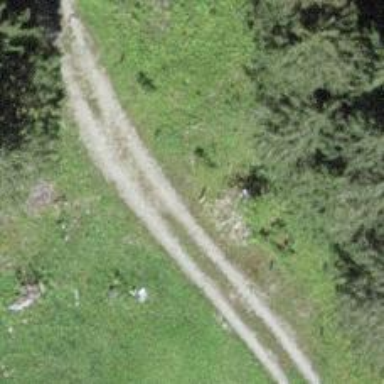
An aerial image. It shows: Gravel track with grade2 quality.